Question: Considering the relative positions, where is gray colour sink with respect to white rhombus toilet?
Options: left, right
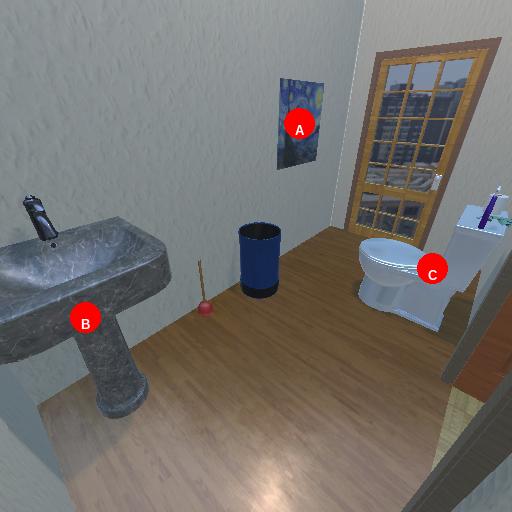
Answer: left